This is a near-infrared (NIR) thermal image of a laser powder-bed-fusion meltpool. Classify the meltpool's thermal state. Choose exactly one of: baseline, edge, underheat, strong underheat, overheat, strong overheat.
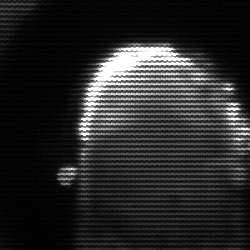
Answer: baseline